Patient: sex M, age 69
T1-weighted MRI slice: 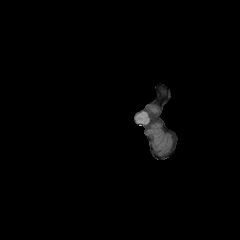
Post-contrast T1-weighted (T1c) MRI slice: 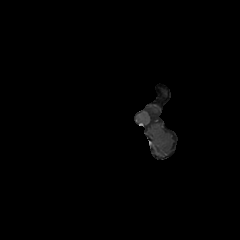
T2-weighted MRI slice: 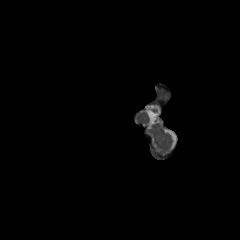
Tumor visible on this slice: no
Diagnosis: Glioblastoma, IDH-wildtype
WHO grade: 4